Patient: sex M, age 76
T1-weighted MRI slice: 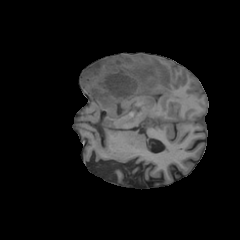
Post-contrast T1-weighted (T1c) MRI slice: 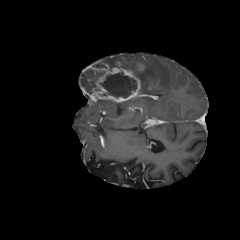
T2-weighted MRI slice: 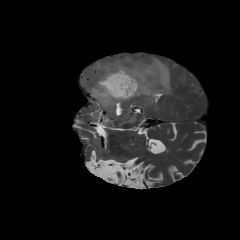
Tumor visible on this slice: yes
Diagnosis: Glioblastoma, IDH-wildtype
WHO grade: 4